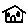
Label: house